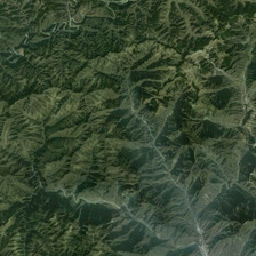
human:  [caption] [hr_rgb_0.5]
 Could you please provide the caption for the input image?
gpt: long and narrow mountains stands alongside each other .

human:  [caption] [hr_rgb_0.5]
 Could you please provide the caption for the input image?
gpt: The mountain is yellow and green with the roads surrounding it.

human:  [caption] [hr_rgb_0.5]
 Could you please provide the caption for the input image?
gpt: The mountain is yellow and green, and the road winds on it.

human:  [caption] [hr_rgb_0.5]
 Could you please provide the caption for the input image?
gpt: The mountain is yellow and the road is bent.

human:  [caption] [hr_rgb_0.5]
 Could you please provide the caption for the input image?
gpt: The mountain is yellow and green, and the road is winding.